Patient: sex F, age 60
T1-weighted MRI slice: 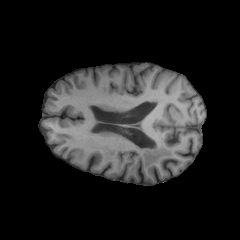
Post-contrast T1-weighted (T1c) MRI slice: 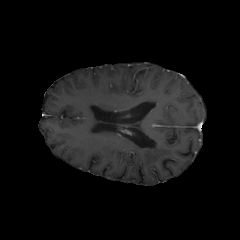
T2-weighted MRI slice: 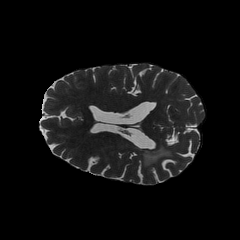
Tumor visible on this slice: yes
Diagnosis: Glioblastoma, IDH-wildtype
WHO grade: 4